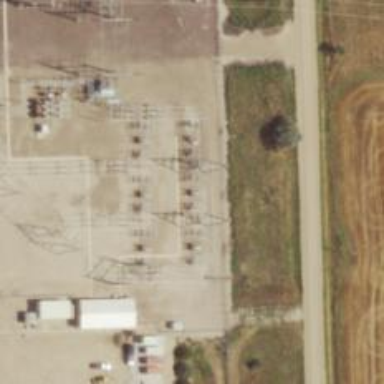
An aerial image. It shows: Switch used for power control.